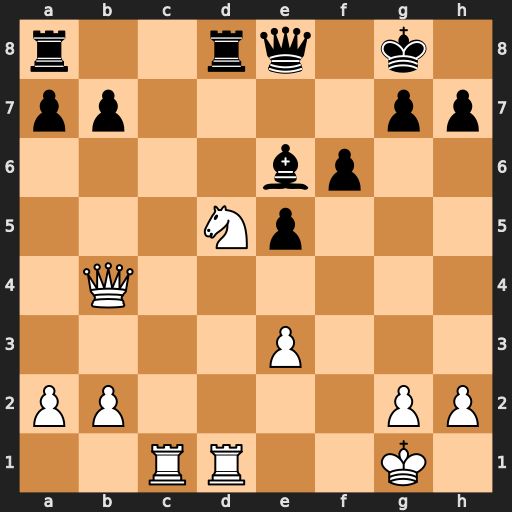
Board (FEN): r2rq1k1/pp4pp/4bp2/3Np3/1Q6/4P3/PP4PP/2RR2K1
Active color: w
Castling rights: -
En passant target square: -
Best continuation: Nc7 Qf7 Nxa8